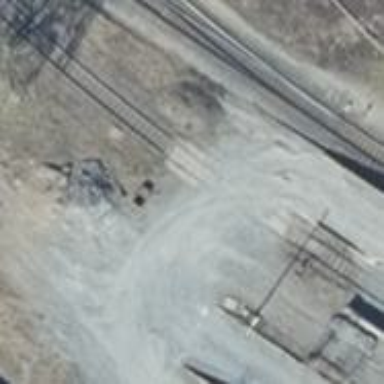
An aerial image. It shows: Level crossing along the railway.